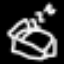
Label: bed